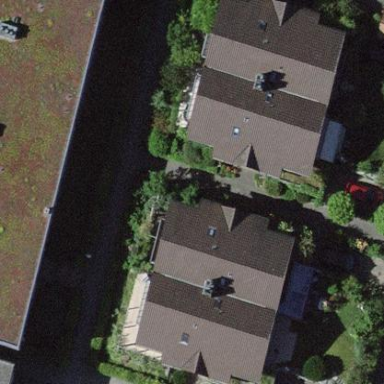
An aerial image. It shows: Terrace building.